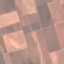
Label: AnnualCrop